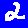
Digit: 2